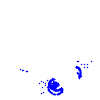
Particle: electron